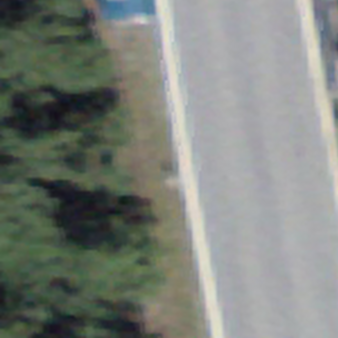
Label: other